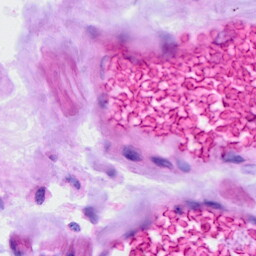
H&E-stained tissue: Ovarian